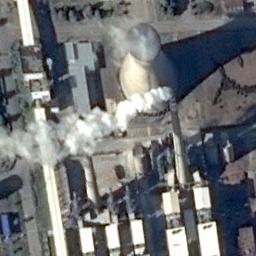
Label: thermal_power_station